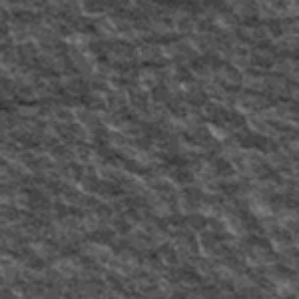
Label: frost